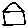
Label: house